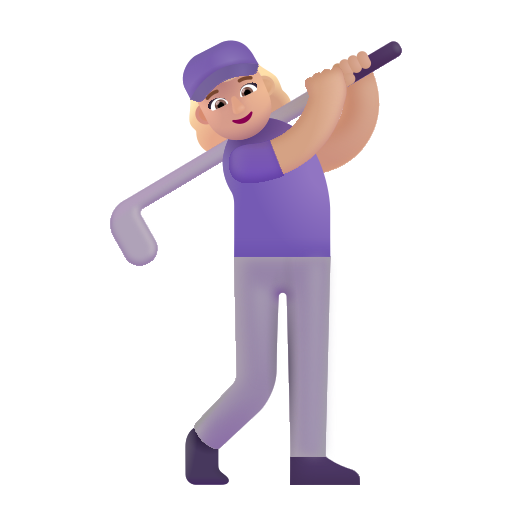
woman golfing color  light